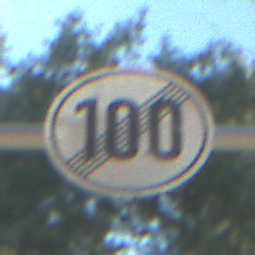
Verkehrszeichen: EndeGeschwindigkeit100
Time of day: MorningAfternoon
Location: Outdoor (Nature)
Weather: PartlyCloudy
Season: NotSpecified
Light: Natural